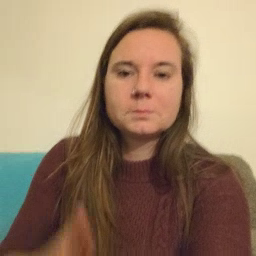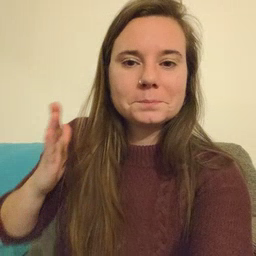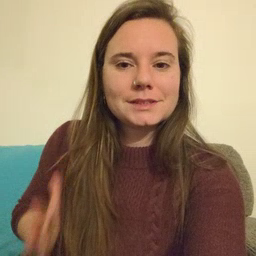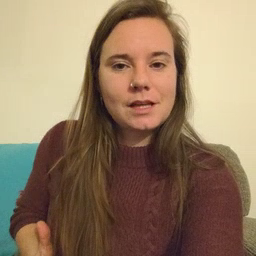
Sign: beside